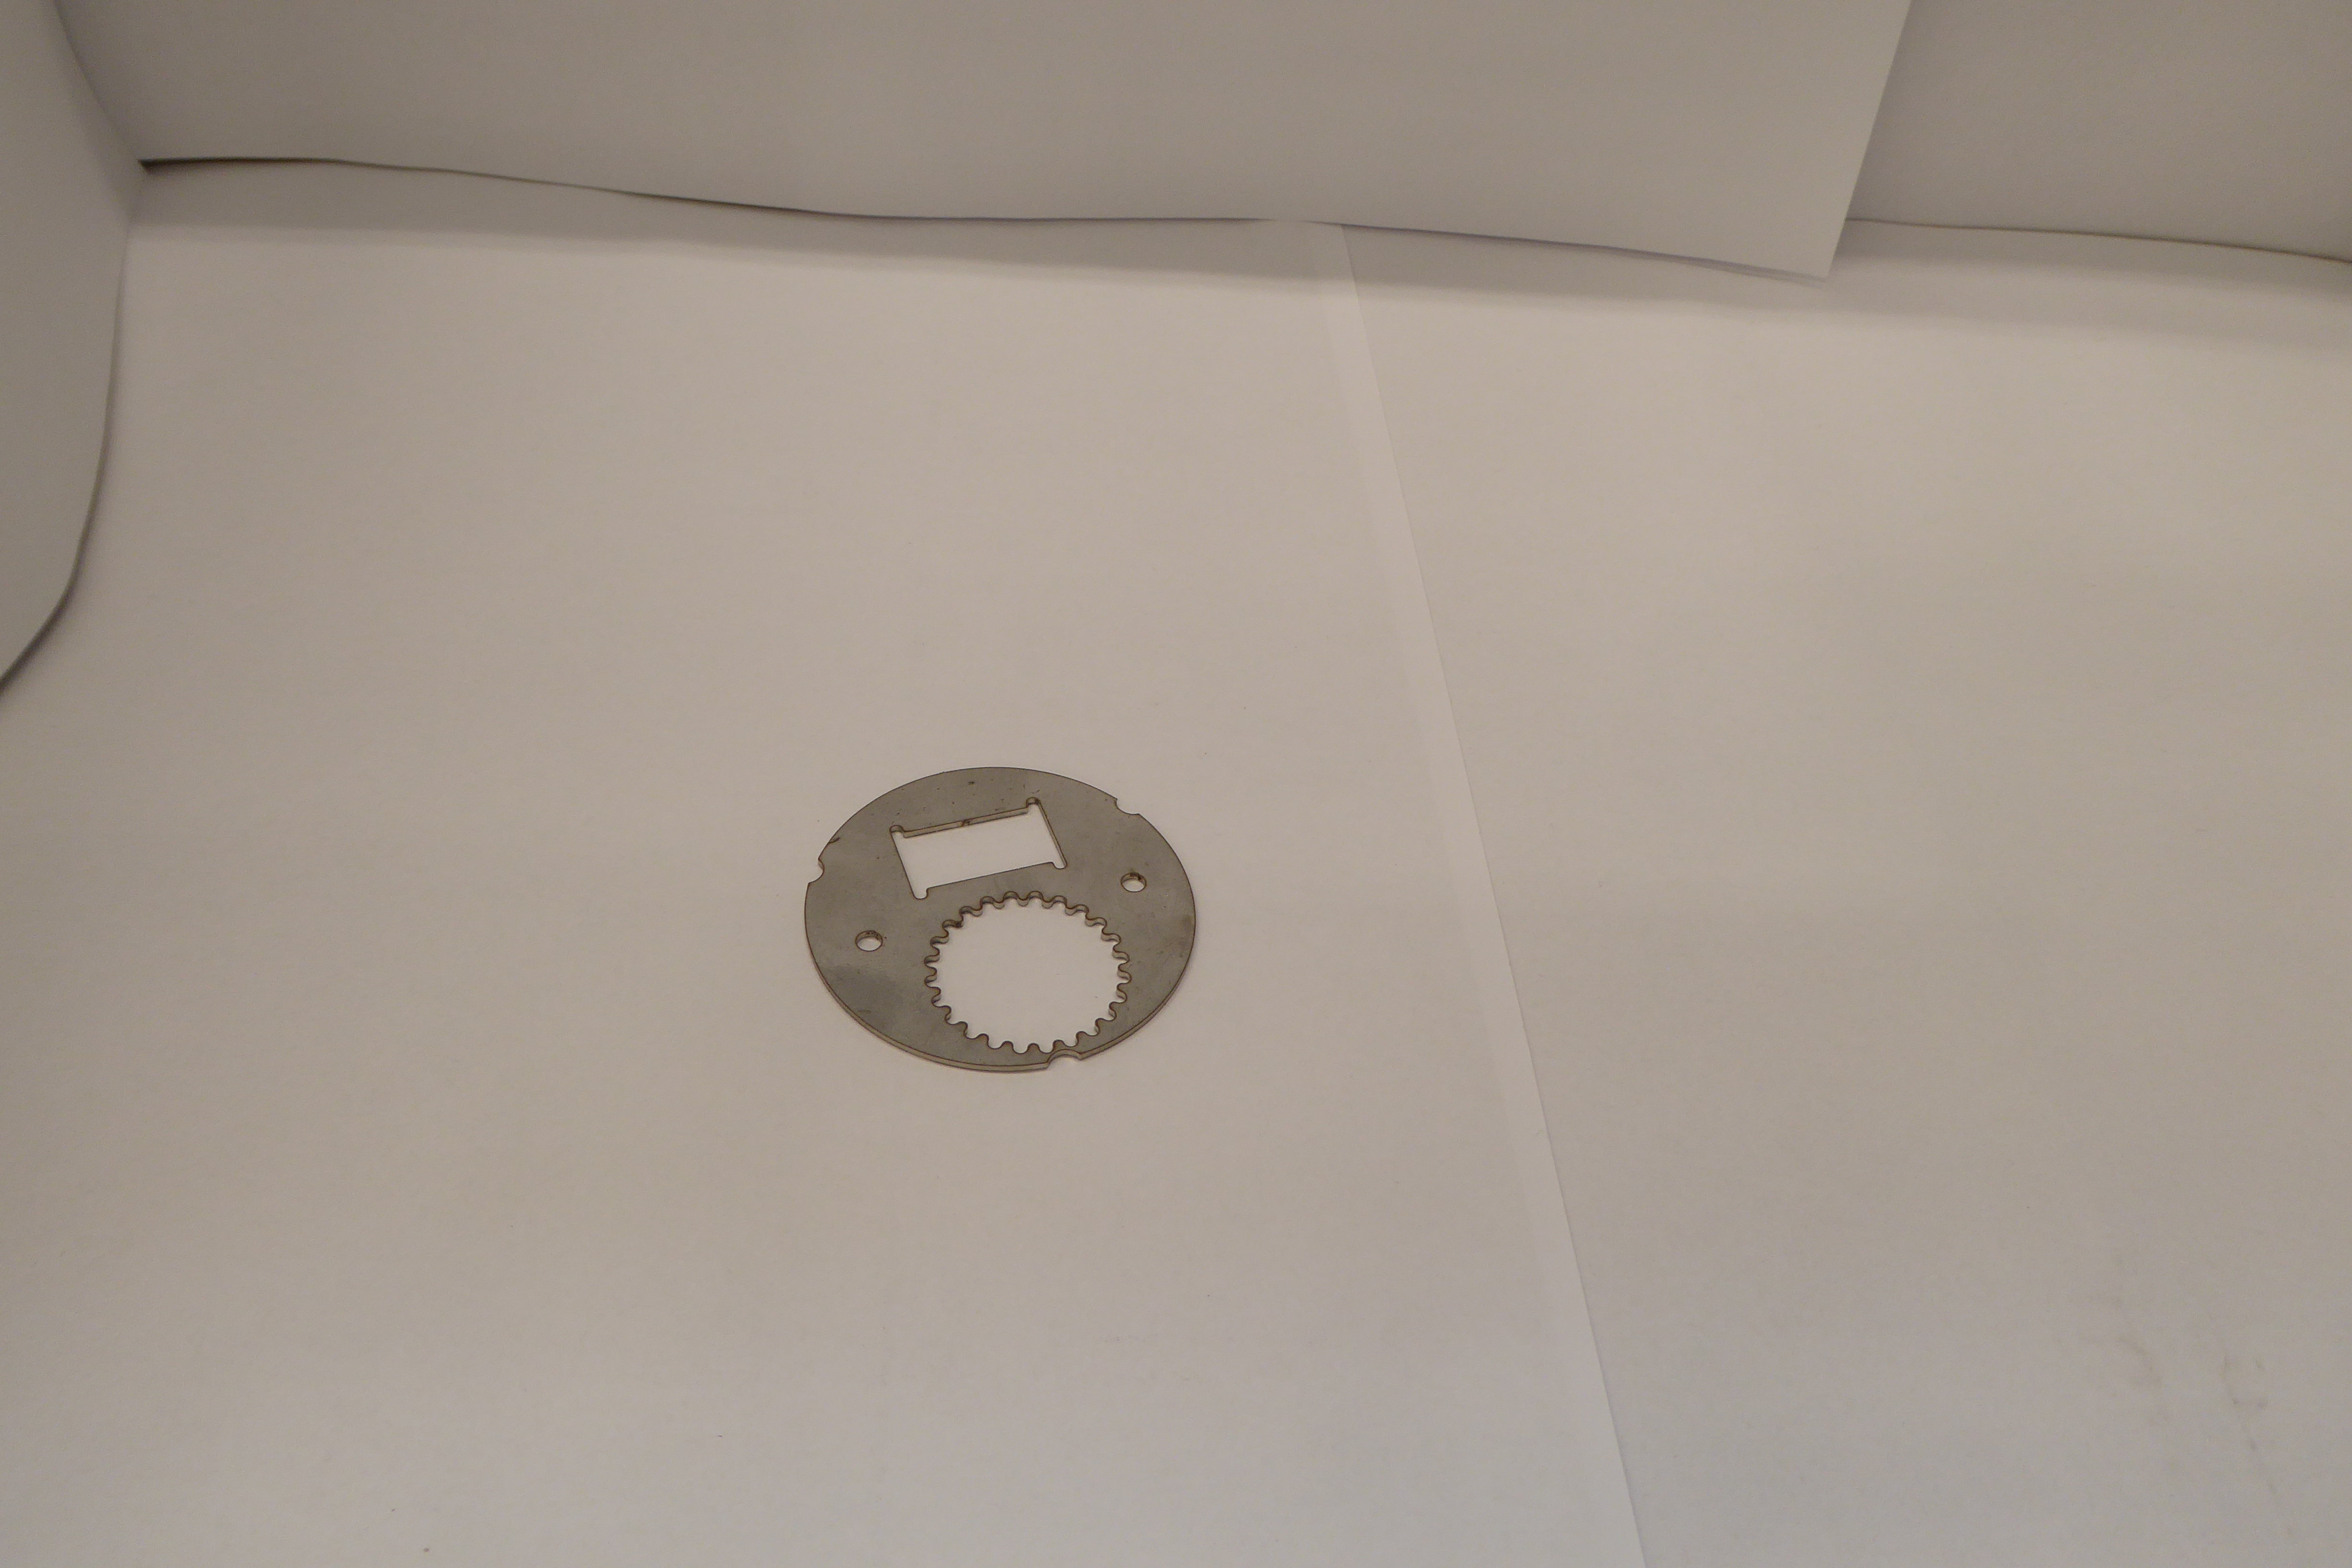
Label: Bottle Opener - Inlay